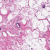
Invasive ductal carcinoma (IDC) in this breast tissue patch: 0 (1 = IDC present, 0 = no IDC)